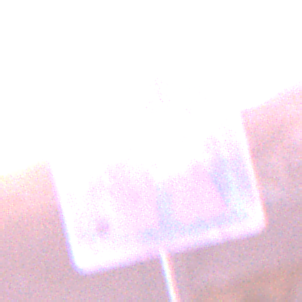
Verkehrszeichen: Autobahn
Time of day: Dawn
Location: Outdoor (Nature)
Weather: PartlyCloudy
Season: NotSpecified
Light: Natural